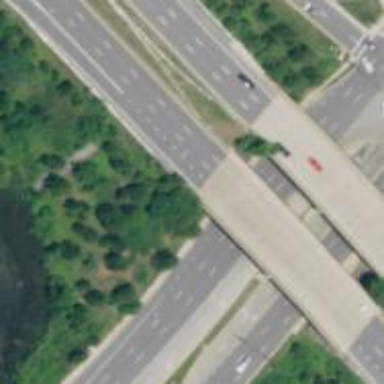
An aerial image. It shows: This image shows trunk highway that functions as expressway.